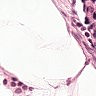
Metastatic tissue present: no